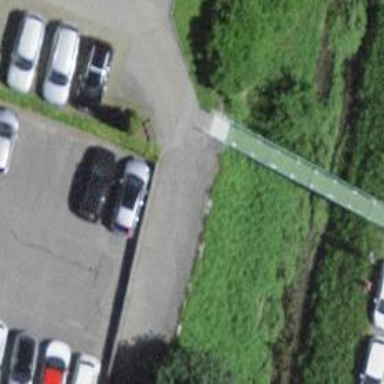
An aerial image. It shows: Pedestrian bridge.